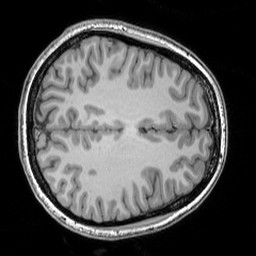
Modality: T1w
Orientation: axial
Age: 21
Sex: female
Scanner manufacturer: siemens
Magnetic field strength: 3 T
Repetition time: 1.9 s
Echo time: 0.00444 s